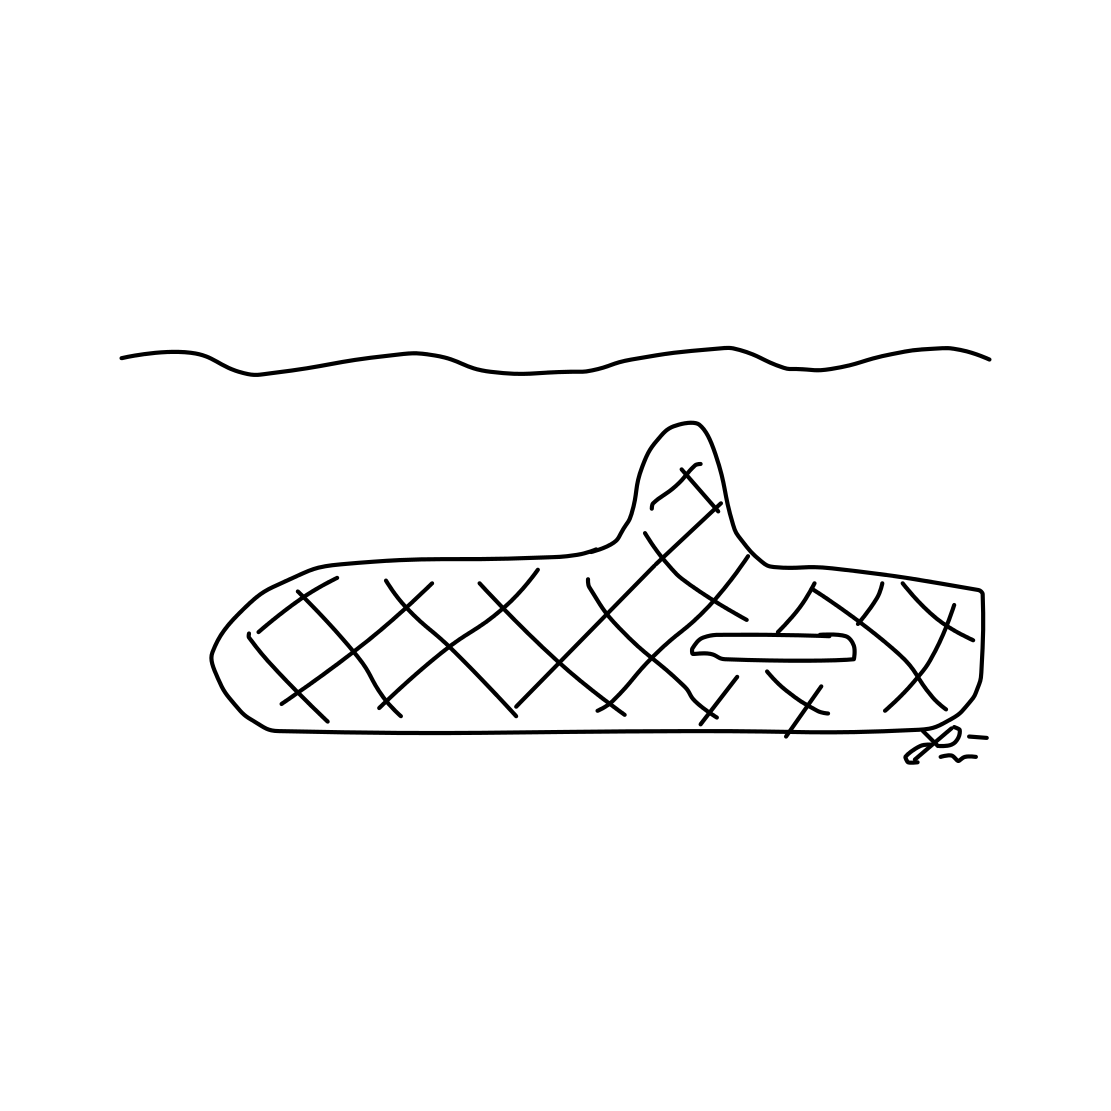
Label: submarine